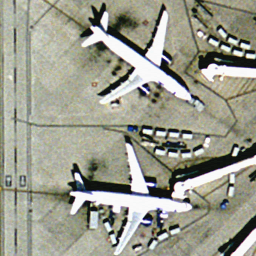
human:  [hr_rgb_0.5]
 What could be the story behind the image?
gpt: airplane